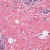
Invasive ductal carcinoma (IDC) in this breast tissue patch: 0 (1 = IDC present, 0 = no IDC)